Question: Binary tree

What is the lowest common ancestor of 5 and 4 in the binary tree above, considering we allow a node to be a descendant of itself. Wouldn't it be 3? if not, what would it be and why?
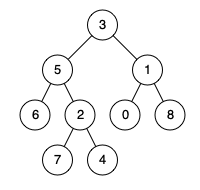
Answer: As we allow a node to be a descendant of itself, LCA will be 5.